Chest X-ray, AP view. Patient: 51 years old, sex F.
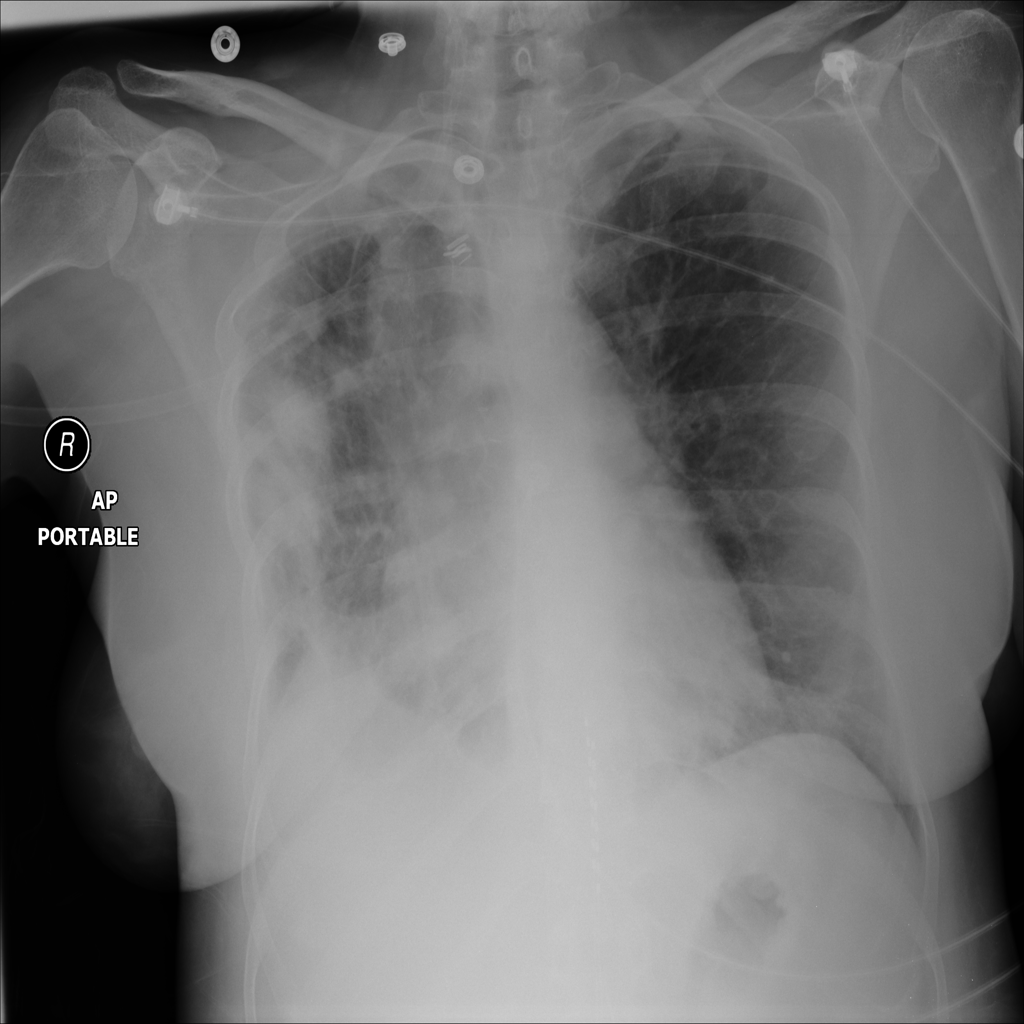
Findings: Consolidation